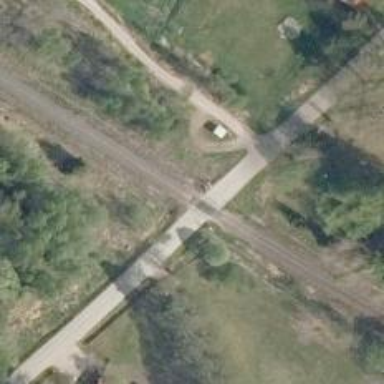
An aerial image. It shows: Railway signal.